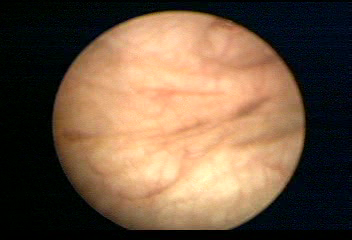
Modality: WLC
Class: Normal mucosa
Bladder cancer association: No